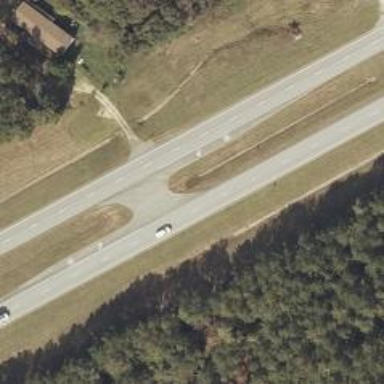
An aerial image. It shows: Trunk expressway with asphalt surface. It is dual carriageway.